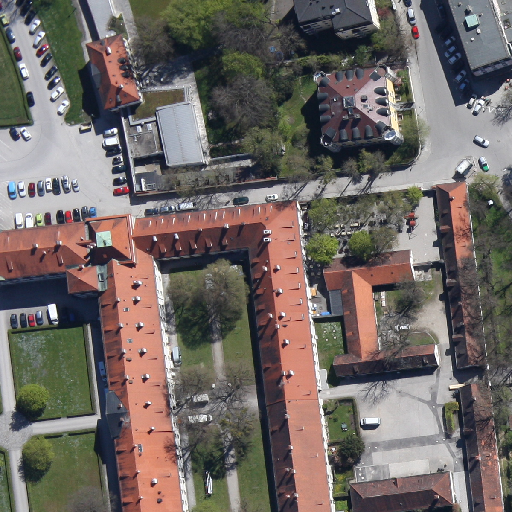
Referring expression: van in the parking area